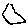
Label: hexagon